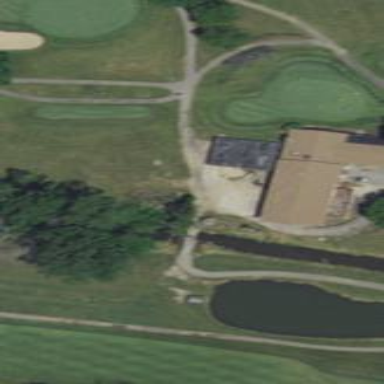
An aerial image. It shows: Clubhouse building associated with golf course.